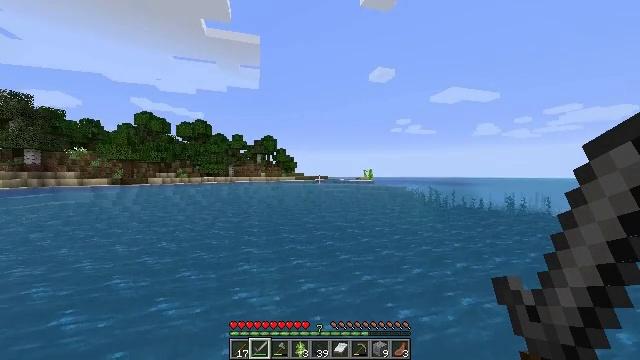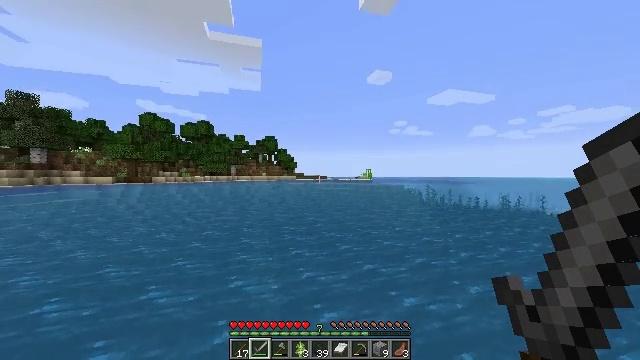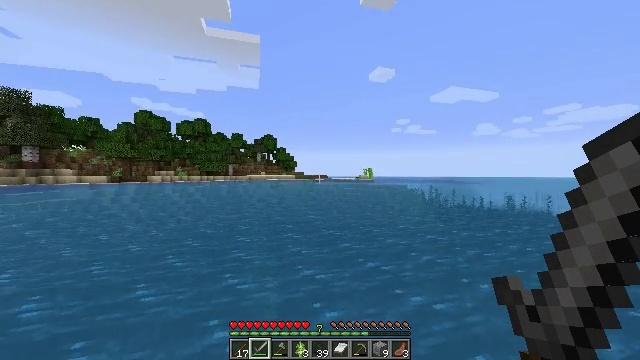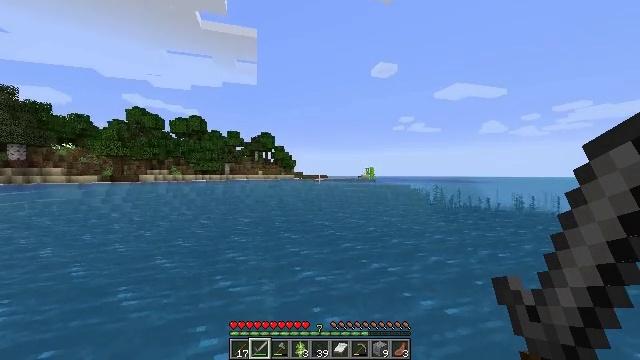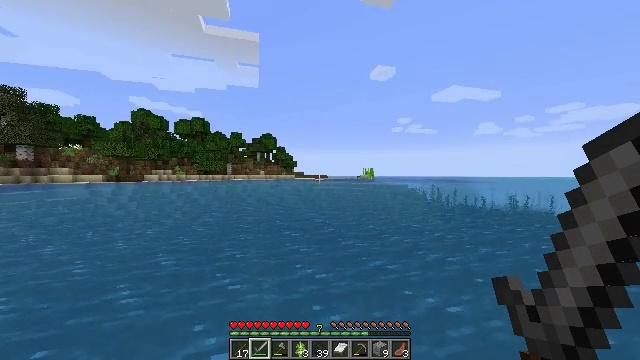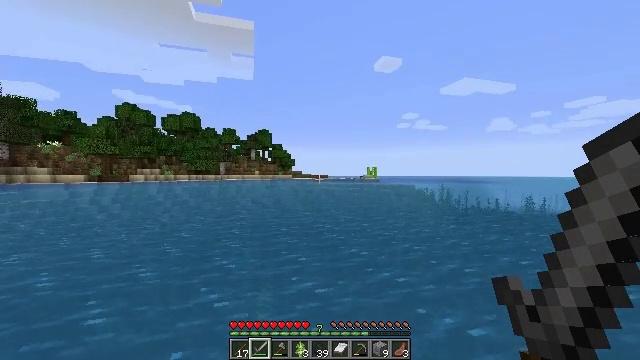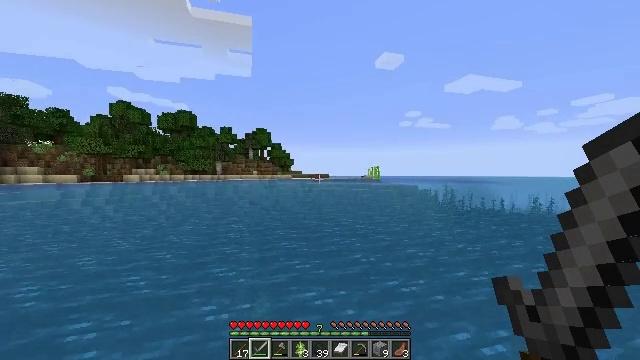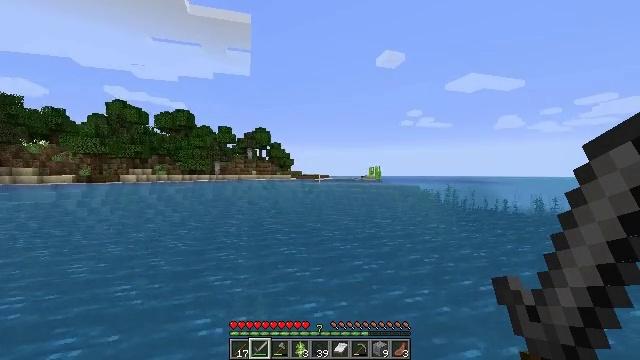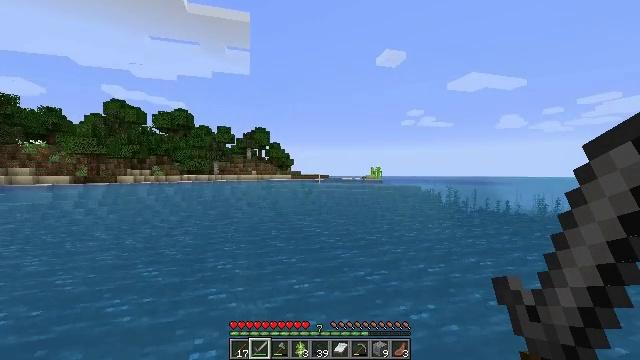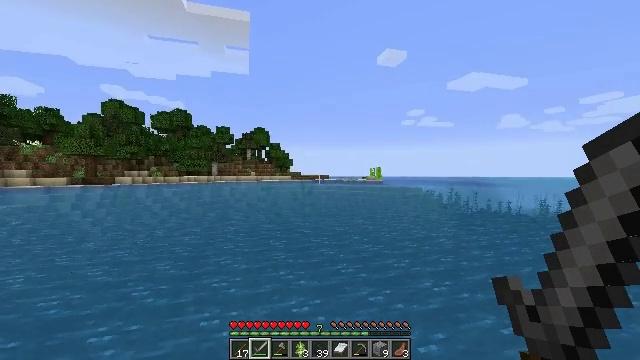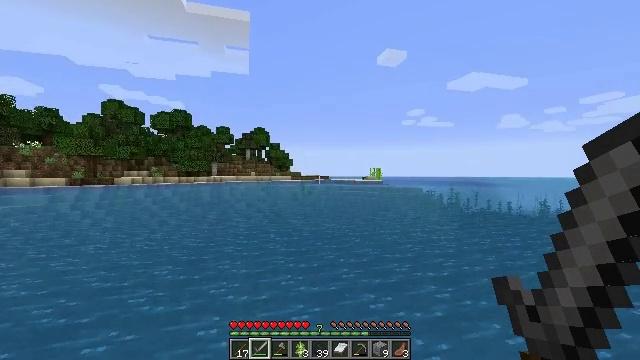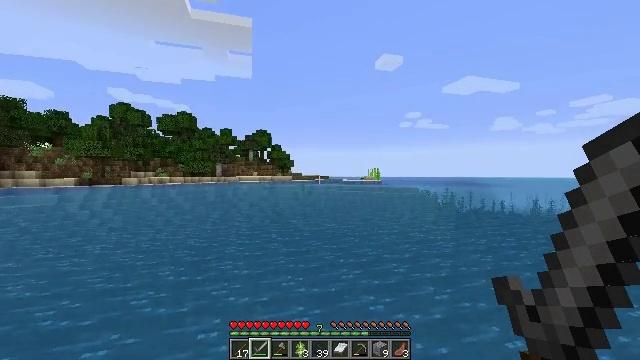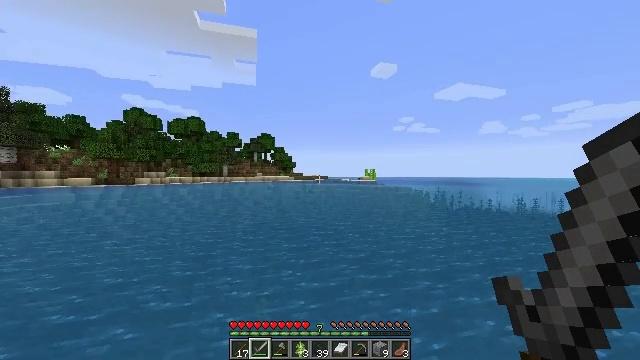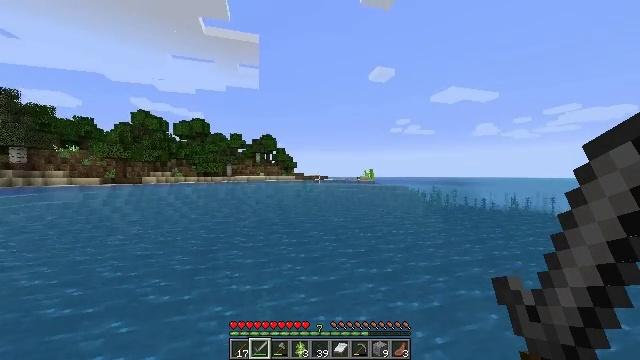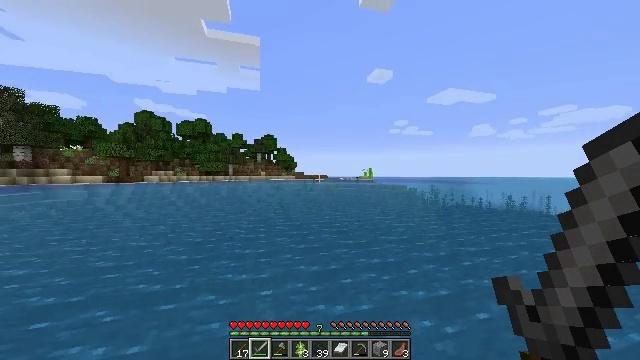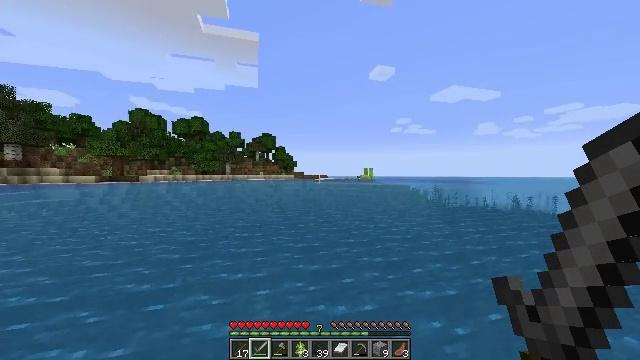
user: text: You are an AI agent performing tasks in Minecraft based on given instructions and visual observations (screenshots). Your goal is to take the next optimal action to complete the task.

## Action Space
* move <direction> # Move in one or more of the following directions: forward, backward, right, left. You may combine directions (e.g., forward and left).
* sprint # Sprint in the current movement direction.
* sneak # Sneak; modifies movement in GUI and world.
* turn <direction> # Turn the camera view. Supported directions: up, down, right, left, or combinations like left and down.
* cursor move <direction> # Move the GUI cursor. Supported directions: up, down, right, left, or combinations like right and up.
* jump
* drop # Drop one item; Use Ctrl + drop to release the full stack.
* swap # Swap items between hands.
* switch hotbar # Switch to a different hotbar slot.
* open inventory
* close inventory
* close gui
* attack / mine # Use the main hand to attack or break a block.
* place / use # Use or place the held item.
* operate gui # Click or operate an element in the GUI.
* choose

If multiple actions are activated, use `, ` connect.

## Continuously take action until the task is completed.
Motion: motion action
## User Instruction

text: Mine the sugar cane near rivers.
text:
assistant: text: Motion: move forward, sprint, jump
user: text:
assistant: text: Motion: move forward, sprint, jump
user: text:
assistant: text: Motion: move forward, sprint, jump
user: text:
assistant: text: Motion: move forward, sprint, jump
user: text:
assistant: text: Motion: move forward, sprint, jump
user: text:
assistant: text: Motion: move forward, sprint, jump
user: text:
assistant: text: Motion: move forward, sprint, jump
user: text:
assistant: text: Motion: move forward, sprint, jump
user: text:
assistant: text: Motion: move forward, sprint, jump
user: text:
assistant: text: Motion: move forward, sprint, jump
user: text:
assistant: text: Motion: move forward, sprint, jump
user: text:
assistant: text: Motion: move forward, sprint, jump
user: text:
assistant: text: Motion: move forward, sprint, jump
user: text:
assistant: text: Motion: move forward, sprint, jump
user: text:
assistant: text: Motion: move forward, sprint, jump
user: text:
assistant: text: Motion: move forward, sprint, jump
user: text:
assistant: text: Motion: move forward, sprint, jump
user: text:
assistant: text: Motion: move forward, sprint, jump
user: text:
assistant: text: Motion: move forward, sprint, jump
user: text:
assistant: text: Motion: move forward, sprint, jump
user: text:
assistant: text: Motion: move forward, sprint, jump
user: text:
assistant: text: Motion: move forward, sprint, jump
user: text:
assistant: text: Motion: move forward, sprint, jump
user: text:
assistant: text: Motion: move forward, sprint, jump
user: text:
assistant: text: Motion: move forward, sprint, jump
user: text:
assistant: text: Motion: move forward, sprint, jump
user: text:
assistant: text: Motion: move forward, sprint, jump
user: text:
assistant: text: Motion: move forward, sprint, jump
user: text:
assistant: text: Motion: move forward, sprint, jump
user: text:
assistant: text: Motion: move forward, sprint, jump